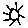
Label: sun